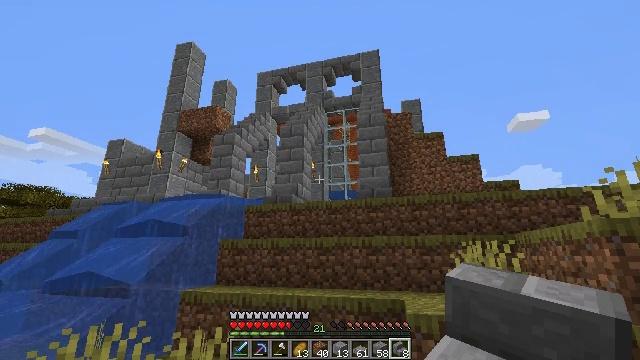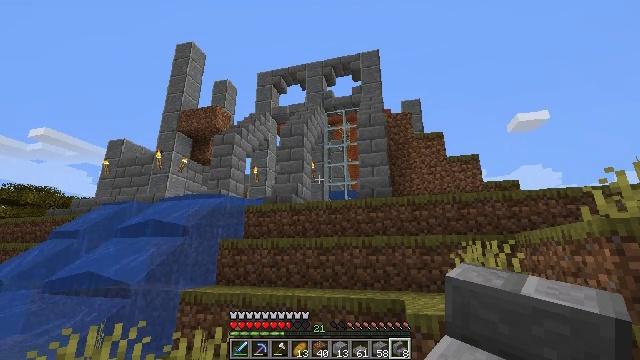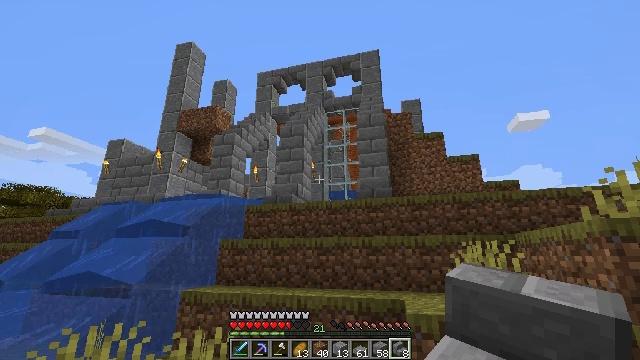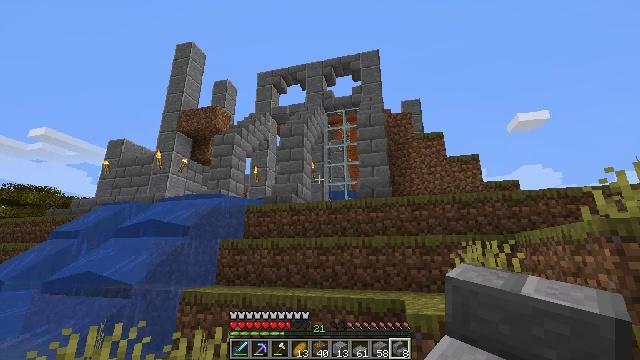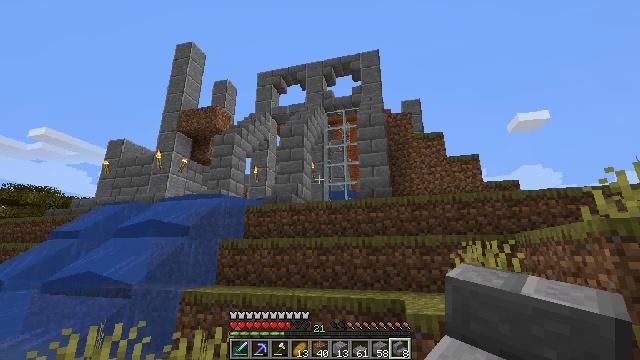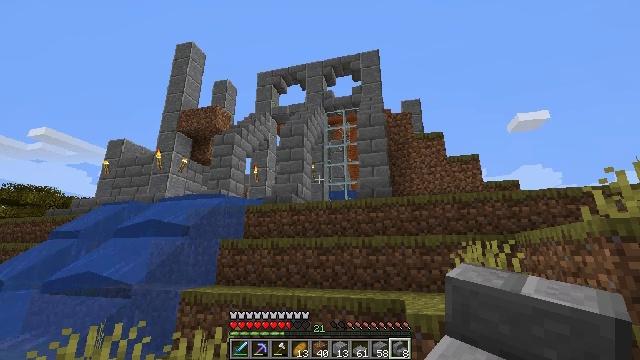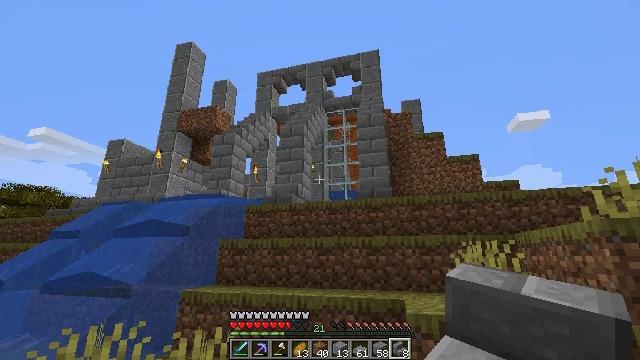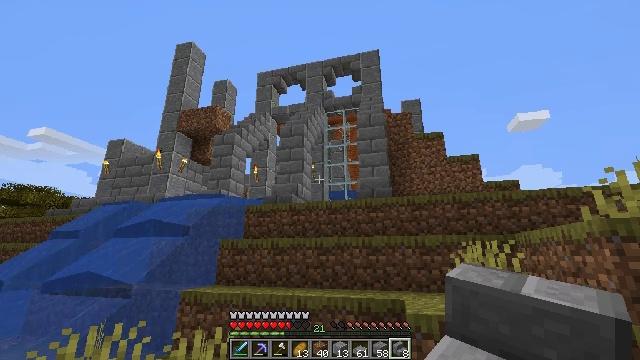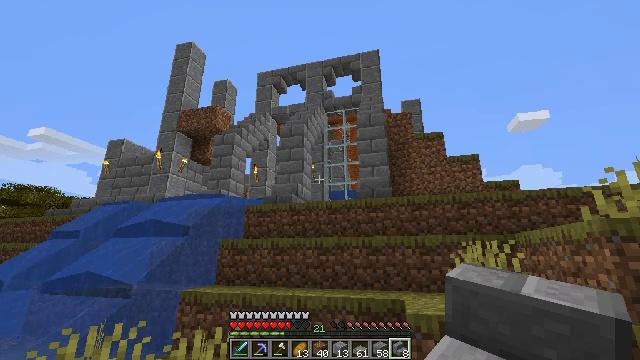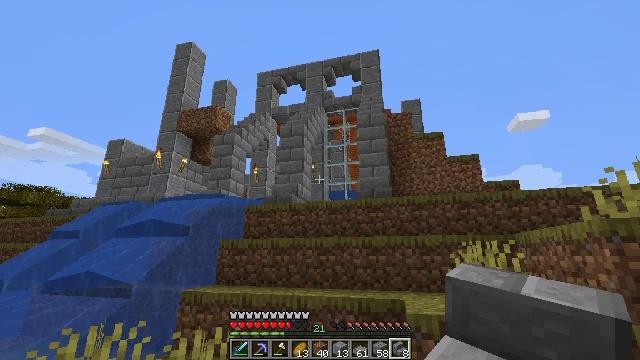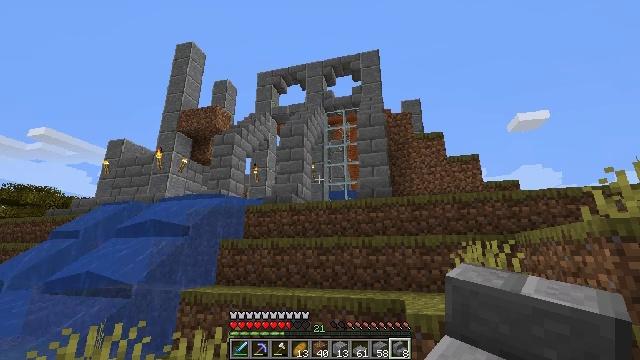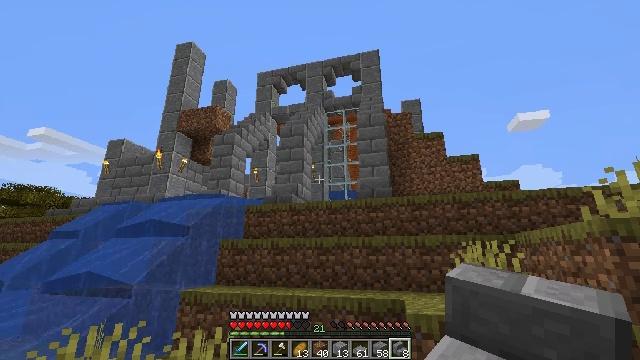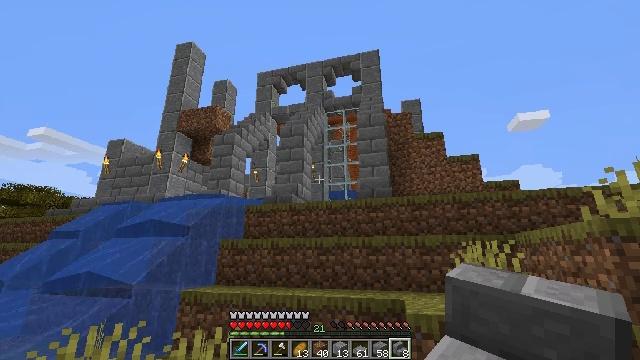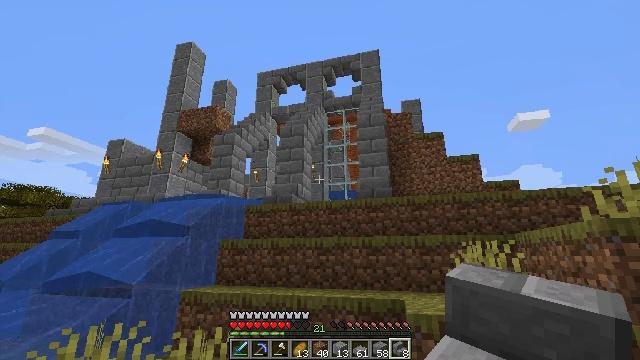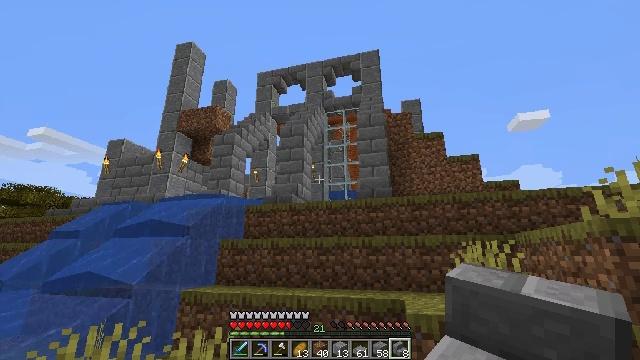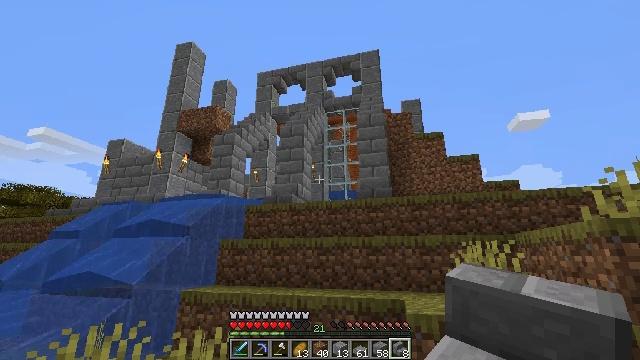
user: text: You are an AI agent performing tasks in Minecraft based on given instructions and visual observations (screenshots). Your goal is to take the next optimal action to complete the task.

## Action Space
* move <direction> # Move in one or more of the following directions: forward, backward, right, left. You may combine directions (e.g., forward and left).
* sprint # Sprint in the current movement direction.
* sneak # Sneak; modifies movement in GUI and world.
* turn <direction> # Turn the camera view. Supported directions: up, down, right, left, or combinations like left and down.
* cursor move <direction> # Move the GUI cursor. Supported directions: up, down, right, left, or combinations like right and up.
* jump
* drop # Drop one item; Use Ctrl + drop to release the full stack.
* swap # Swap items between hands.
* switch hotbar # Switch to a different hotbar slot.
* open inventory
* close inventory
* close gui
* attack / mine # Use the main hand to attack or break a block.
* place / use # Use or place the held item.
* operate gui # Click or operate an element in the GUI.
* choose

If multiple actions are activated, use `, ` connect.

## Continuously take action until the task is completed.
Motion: motion action
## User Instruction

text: Shatter the glass pane with a tool.
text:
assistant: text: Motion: no_op
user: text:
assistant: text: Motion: no_op
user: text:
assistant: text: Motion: no_op
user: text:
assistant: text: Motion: no_op
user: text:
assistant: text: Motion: no_op
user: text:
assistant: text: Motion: no_op
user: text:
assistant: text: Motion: no_op
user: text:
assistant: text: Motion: no_op
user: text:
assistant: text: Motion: no_op
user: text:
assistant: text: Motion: no_op
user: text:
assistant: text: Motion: no_op
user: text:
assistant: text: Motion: no_op
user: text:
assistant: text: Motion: no_op
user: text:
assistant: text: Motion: no_op
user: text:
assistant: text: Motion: no_op
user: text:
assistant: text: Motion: no_op
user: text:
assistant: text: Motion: no_op
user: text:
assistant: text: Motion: no_op
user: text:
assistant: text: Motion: no_op
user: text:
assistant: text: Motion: no_op
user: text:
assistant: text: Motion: no_op
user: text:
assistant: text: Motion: no_op
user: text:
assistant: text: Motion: no_op
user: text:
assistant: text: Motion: no_op
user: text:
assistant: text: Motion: no_op
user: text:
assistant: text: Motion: no_op
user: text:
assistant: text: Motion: no_op
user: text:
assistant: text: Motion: no_op
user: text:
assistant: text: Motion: no_op
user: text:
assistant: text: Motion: no_op